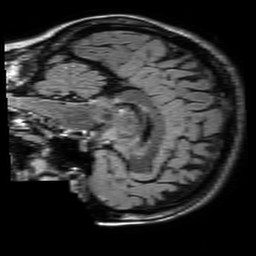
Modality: FLAIR
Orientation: sagittal
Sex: female
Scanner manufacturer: philips
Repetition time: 11 s
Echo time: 0.125 s